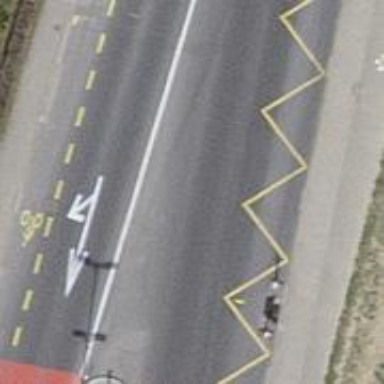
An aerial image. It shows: Bus stop with stop position for public transport.